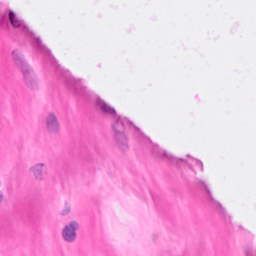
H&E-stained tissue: Breast